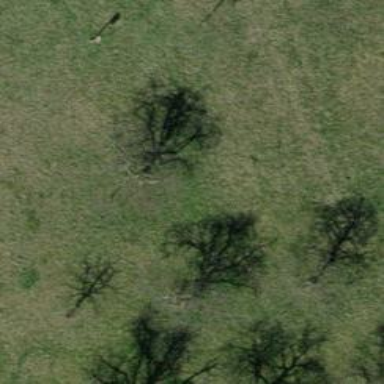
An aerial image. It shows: Beautiful tree in nature.